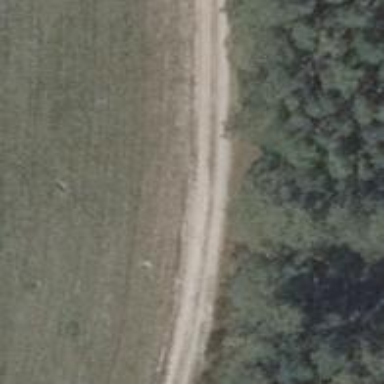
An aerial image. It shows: Grass track with Grade 4 tracktype.